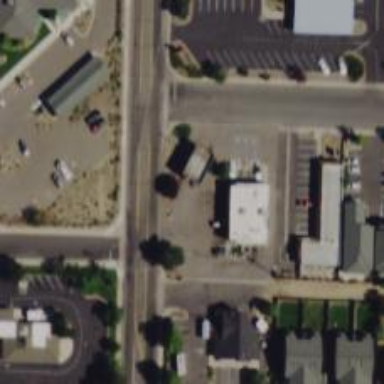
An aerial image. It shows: Convenience shop.